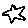
Label: star